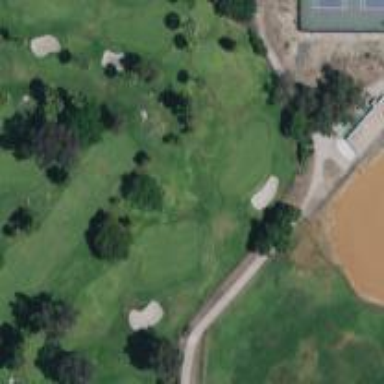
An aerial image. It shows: Golf hole.